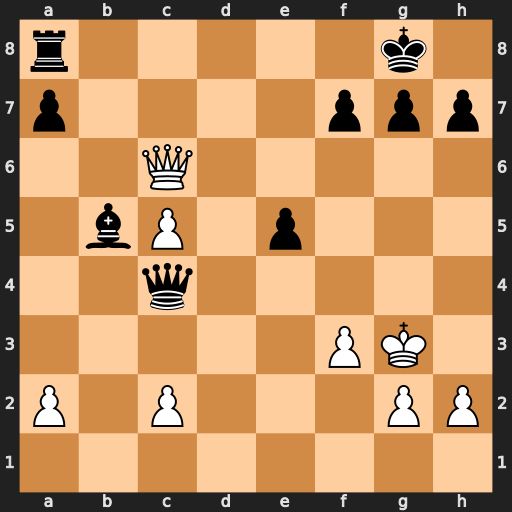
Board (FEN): r5k1/p4ppp/2Q5/1bP1p3/2q5/5PK1/P1P3PP/8
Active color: w
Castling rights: -
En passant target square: -
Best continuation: Qxa8+ Be8 Qxe8#